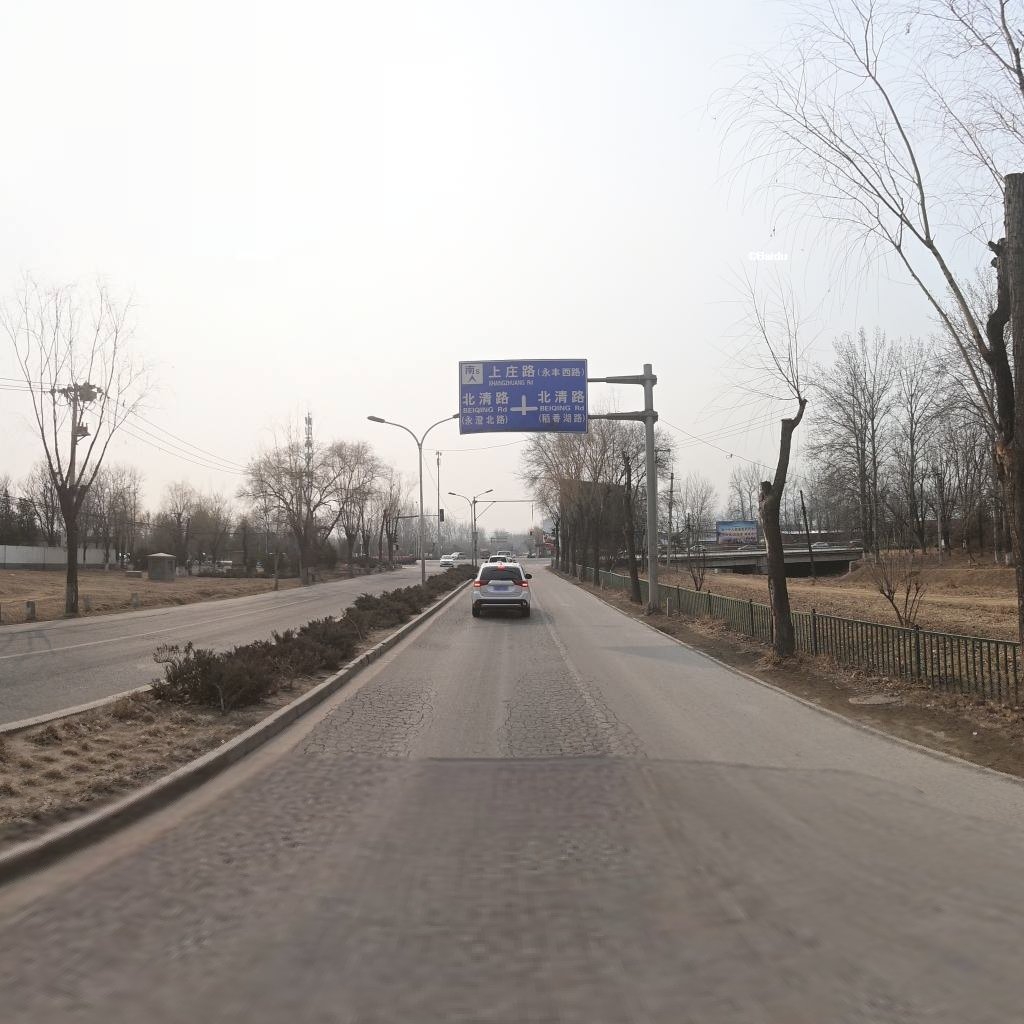
Region: Haidian
Road damage annotations: alligator crack